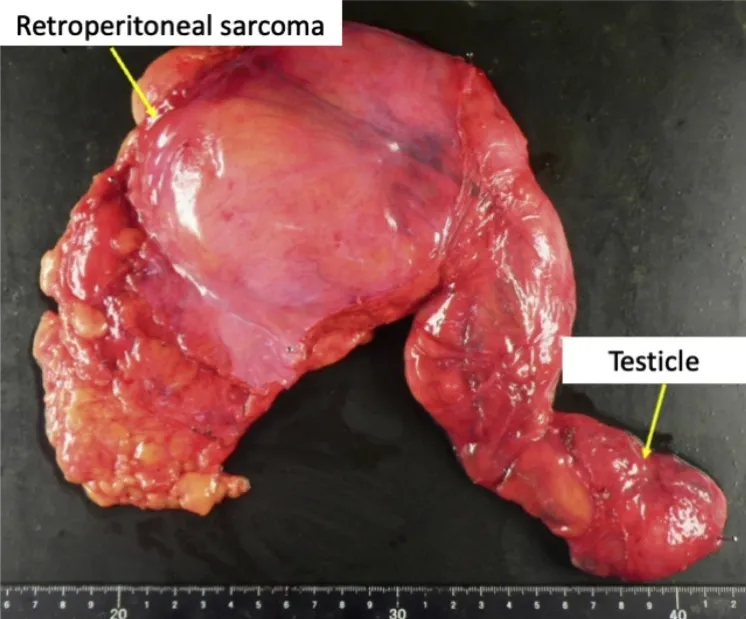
Resected tumor measuring 280 x 200 x 180 mm.
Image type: medical_photograph (other_medical_photograph)